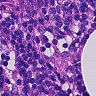
Metastatic tissue present: no